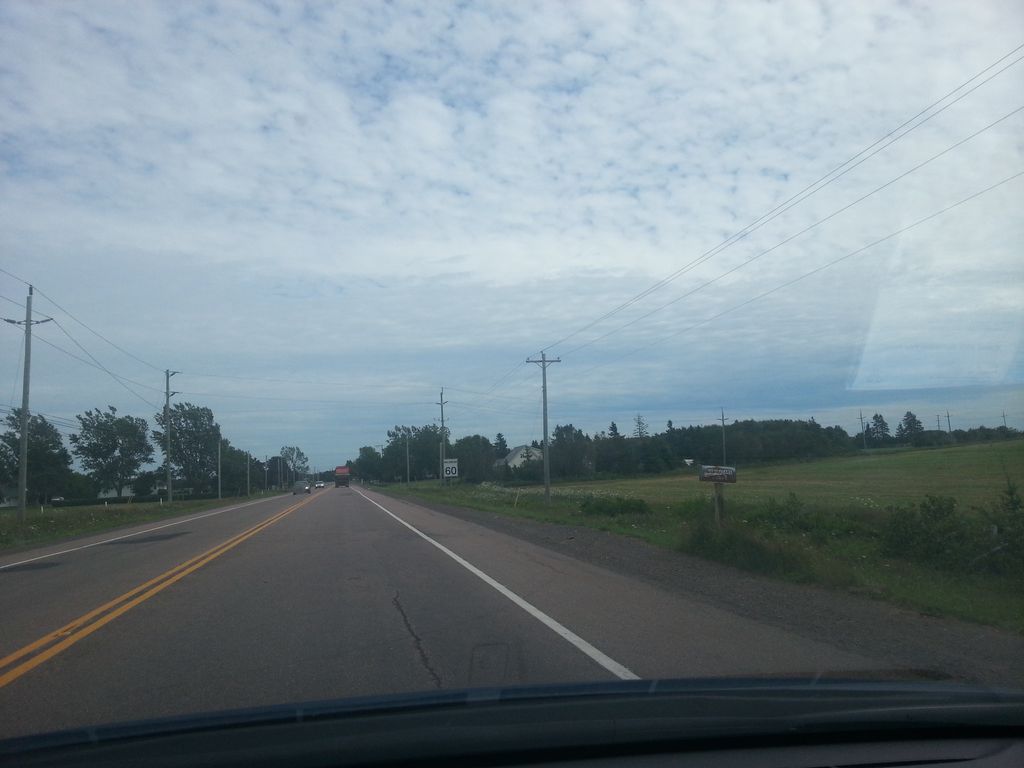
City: charlottetown